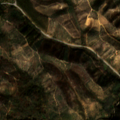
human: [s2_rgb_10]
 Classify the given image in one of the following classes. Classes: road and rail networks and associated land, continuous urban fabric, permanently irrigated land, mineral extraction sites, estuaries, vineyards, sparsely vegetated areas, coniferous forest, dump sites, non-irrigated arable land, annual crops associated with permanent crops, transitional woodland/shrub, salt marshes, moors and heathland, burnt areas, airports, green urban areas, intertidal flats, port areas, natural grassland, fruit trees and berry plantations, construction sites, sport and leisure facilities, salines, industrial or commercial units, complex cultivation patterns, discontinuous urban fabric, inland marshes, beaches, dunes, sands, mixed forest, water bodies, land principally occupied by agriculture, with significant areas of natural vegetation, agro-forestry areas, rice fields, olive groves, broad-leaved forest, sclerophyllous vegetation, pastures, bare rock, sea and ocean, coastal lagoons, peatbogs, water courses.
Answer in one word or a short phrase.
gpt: olive groves, complex cultivation patterns, transitional woodland/shrub